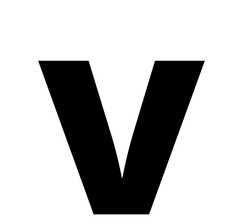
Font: Inter_ExtraBold